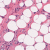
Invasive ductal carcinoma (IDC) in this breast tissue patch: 1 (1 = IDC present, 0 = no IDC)